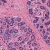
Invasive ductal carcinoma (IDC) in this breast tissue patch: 0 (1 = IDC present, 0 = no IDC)